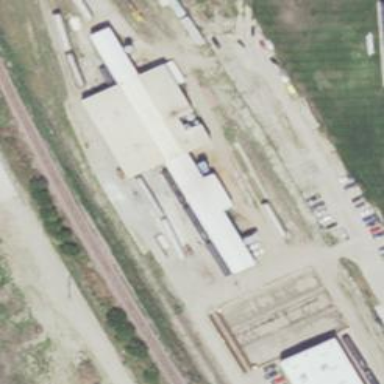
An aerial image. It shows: Railway yard used for servicing trains.